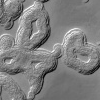
Atmospheric dust classification: not_dusty